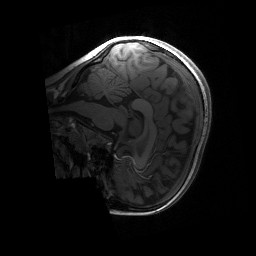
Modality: T1w
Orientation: sagittal
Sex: female
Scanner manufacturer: siemens
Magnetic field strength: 3 T
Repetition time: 1.9 s
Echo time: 0.00243 s